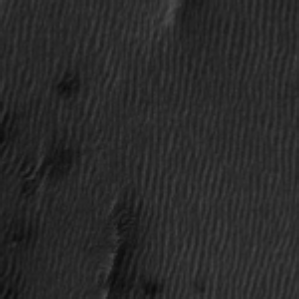
Label: frost